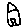
Label: house